Question: I'm trying to use patterns to create a flower with diamond shaped petals but these oval shaped ones are the closest I've been able to get. I was wondering if anyone could help or provide any feed back with this.
Flower I'm trying to create

Code:
'''
import turtle
def petal(t, r, angle):
for i in range(2):
t.circle(r,angle)
t.left(180-angle)
def flower(t, n, r, angle):
for i in range(n):
petal(t,r,angle)
t.left(360.0/n)
def move(t, length):
window = turtle.Screen()
window.bgcolor("Yellow")
t.pu()
t.fd(length)
t.pd()
sam = turtle.Turtle()
sam.speed(99)
move(sam, -150)
sam.color("red")
move(sam, 150)
flower(sam, 10, 40.0, 100.0)
'''
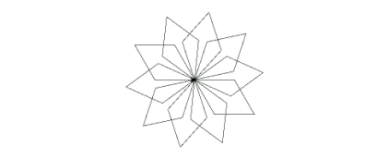
Answer: Use straight movements in the petal function:
'''
def petal(t,d,a):
for _ in range(2):
t.fd(d)
t.left(a)
t.fd(d)
t.left(180-a)
'''